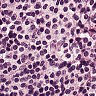
Metastatic tissue present: no